Field crop: maize
Growth stage: 1
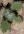
Species: chenopodium